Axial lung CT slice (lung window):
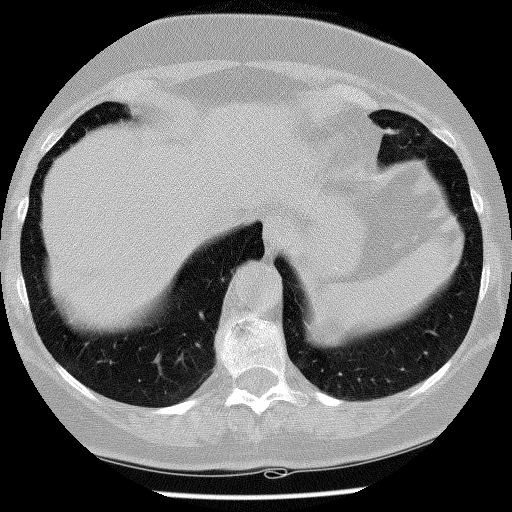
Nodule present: no